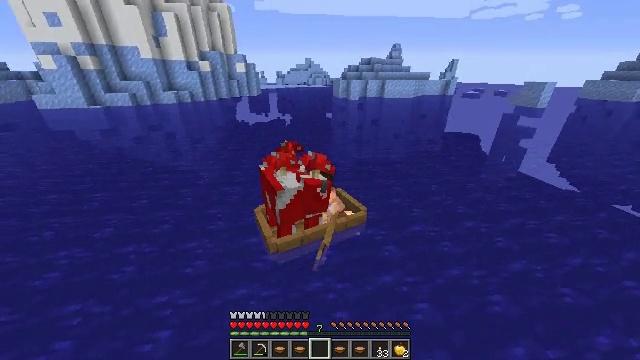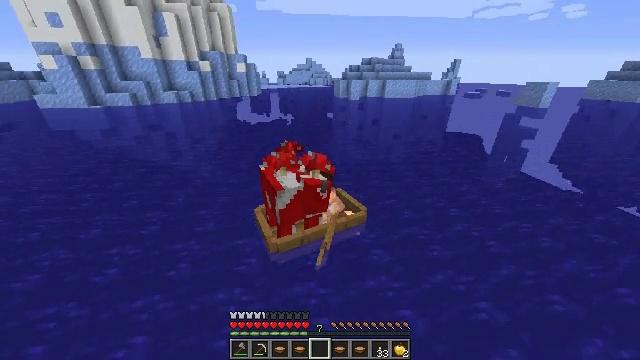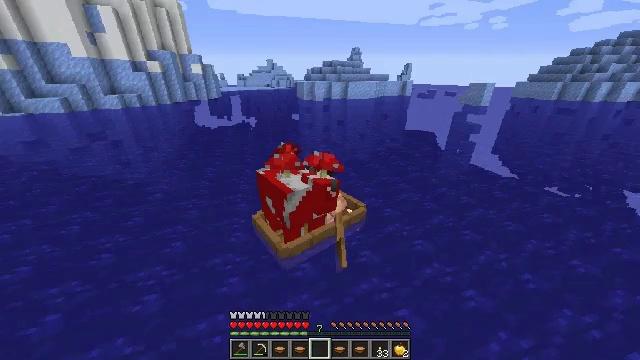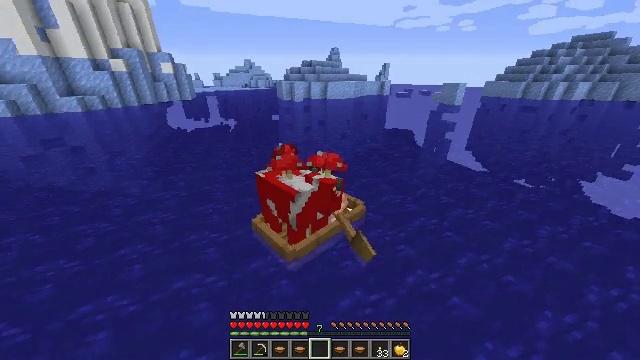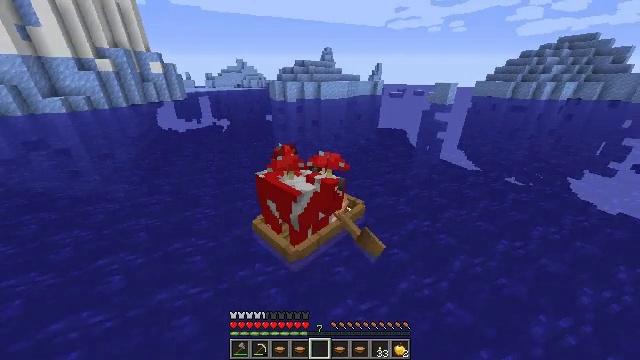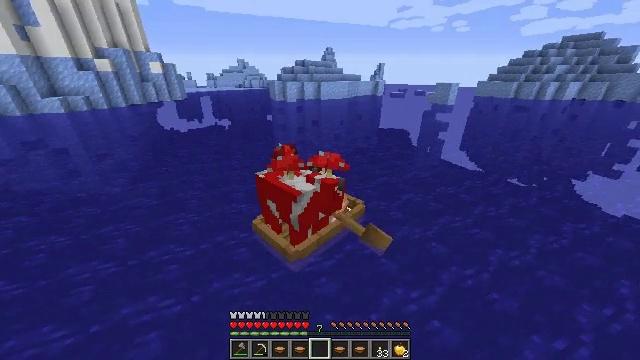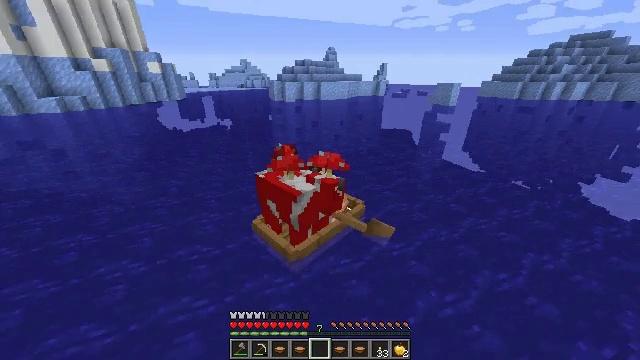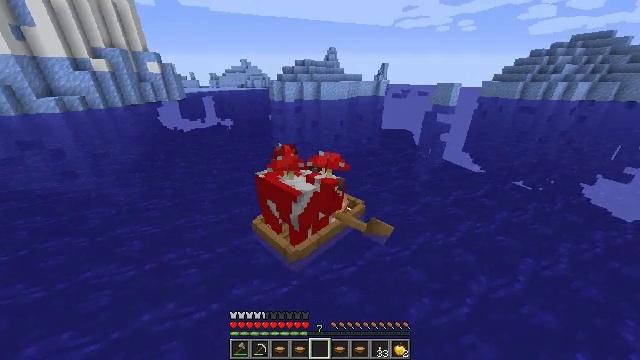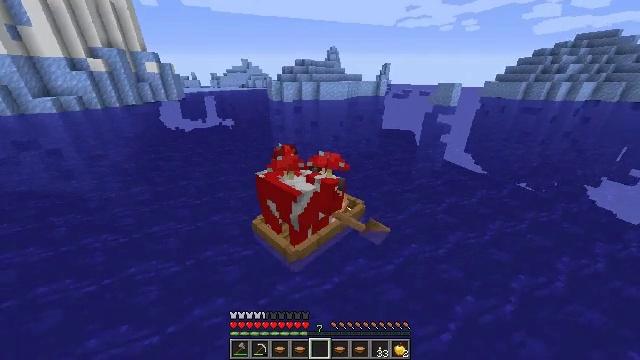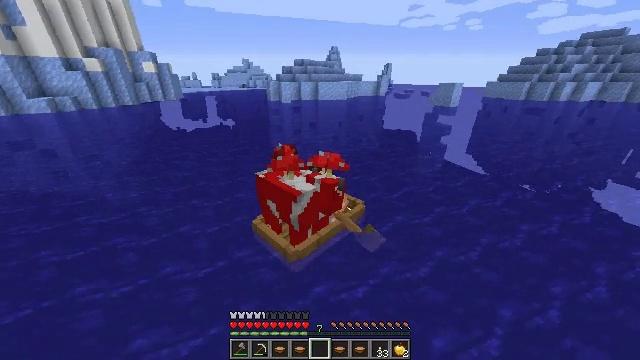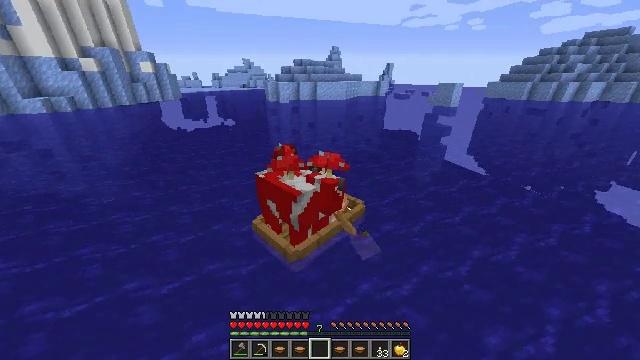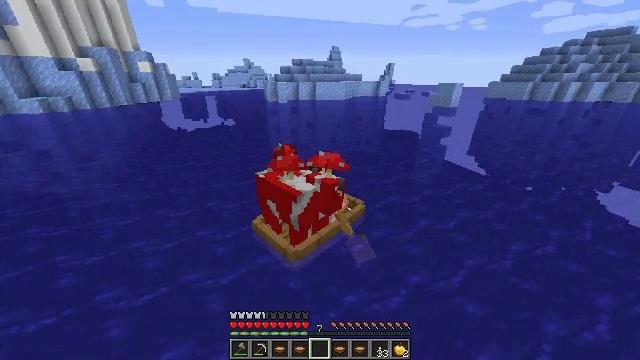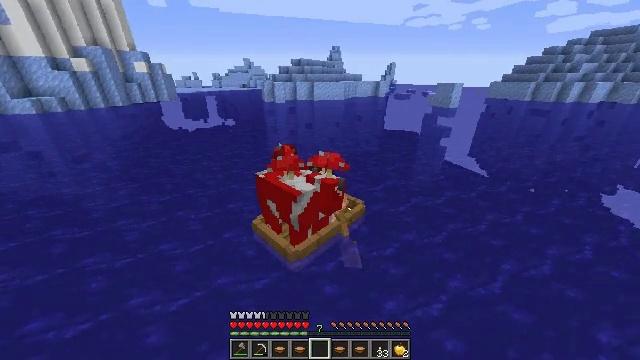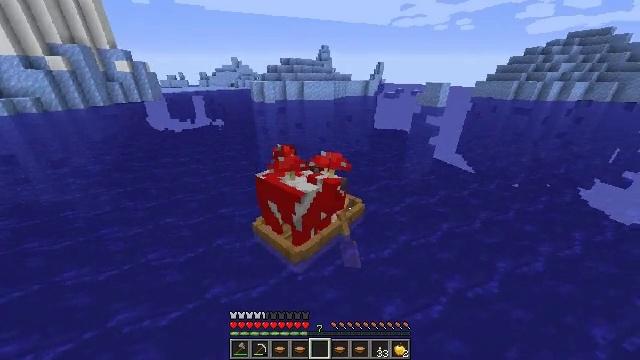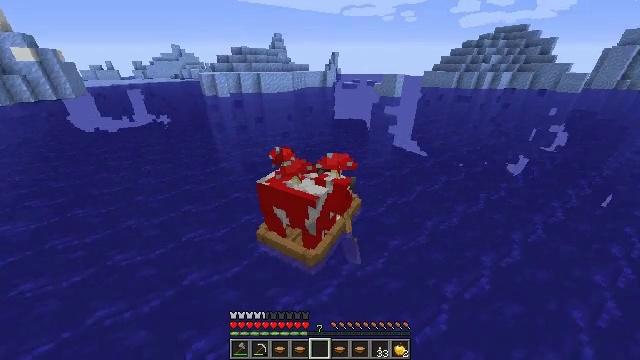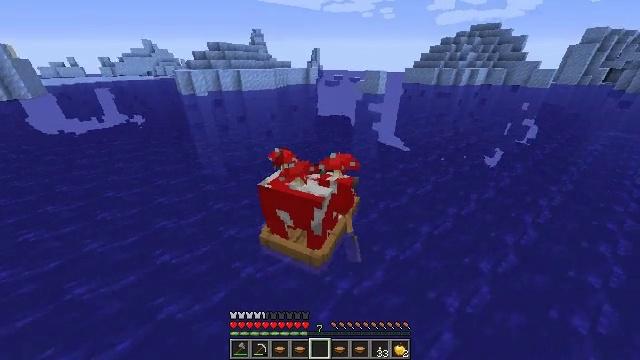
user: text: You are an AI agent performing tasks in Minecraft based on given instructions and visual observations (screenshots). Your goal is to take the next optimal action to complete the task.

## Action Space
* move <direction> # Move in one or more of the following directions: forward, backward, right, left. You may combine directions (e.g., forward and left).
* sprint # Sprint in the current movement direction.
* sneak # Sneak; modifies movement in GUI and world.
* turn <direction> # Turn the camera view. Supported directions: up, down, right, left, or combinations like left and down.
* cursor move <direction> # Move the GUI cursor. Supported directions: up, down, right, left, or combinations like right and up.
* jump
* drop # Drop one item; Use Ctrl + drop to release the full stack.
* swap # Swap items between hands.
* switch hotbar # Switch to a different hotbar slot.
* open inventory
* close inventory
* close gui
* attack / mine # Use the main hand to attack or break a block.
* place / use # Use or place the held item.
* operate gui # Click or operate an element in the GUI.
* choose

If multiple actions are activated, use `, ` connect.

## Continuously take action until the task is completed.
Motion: motion action
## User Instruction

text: Remove a mushroom stew from the inventory.
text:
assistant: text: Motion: move forward, sprint
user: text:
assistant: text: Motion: move forward, sprint, turn right
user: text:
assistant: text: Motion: move forward, sprint, turn right
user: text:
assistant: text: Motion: move forward, sprint, turn right
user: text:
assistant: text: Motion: move forward, sprint
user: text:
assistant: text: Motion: move forward, sprint
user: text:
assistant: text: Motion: move forward, sprint
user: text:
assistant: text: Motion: move forward, sprint
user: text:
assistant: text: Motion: move forward, sprint
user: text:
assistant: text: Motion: move forward, sprint
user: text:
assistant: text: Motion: move forward, sprint
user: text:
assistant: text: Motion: move forward, sprint
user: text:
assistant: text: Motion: move forward, sprint, turn right
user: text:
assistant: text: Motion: move forward, sprint, turn right and down
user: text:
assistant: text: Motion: move forward, sprint, turn right
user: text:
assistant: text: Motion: move forward, sprint, turn right
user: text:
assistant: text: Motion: move forward, sprint
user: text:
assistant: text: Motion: move forward, sprint
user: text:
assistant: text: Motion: move forward, sprint
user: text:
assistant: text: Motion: move forward, sprint
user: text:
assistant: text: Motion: move forward, sprint
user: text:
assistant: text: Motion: move forward, sprint
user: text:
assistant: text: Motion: move forward and move right, sprint
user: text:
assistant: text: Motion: move forward and move right, sprint
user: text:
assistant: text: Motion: move forward and move right, sprint
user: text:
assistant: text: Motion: move forward, sprint
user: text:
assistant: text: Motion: move forward, sprint
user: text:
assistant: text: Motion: move forward, sprint
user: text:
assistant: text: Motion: move forward, sprint
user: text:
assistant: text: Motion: move forward, sprint